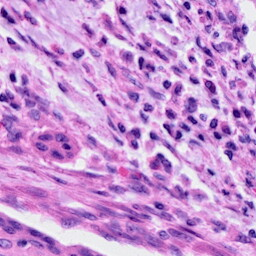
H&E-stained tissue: Cervix